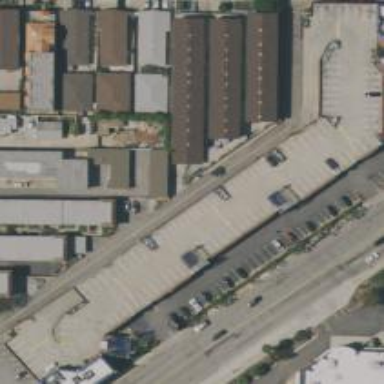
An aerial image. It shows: Rooftop concrete parking area.